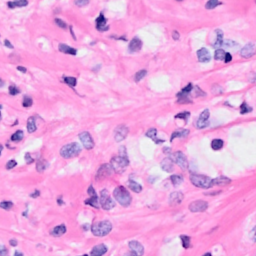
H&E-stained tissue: Breast